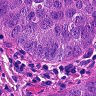
Metastatic tissue present: yes